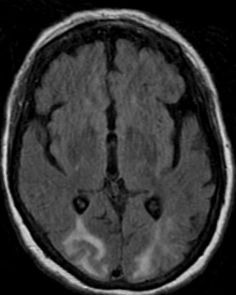
Label: notumor